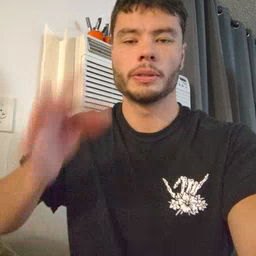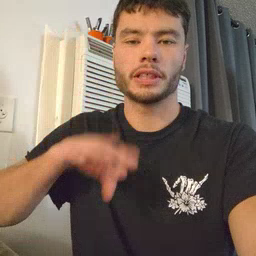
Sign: bee